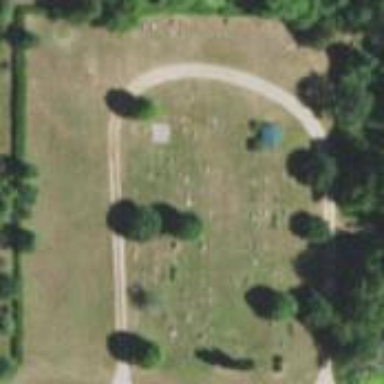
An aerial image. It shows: Cemetery.